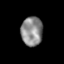
Tissue: skin
Cell type: Epithelial cells
Senescence score: 0.2679
Nuclear area (px): 613
Mean DAPI intensity: 139.86